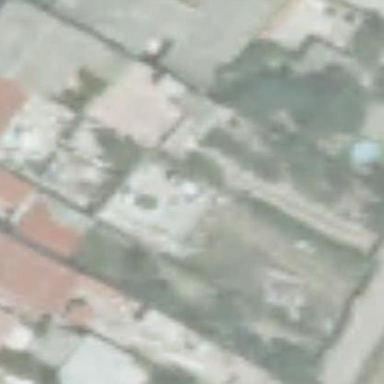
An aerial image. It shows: Residential building.